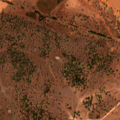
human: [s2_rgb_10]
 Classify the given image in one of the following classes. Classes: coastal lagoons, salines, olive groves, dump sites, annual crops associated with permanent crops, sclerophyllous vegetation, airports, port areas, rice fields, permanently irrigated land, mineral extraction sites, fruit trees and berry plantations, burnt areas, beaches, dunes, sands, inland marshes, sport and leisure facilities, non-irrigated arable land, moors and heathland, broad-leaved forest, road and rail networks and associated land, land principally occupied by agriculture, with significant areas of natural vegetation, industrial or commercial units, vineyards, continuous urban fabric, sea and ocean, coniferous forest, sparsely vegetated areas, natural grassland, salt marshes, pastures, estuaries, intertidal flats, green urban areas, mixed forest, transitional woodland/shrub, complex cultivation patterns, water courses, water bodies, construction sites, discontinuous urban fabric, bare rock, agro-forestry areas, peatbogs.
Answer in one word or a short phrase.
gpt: non-irrigated arable land, agro-forestry areas